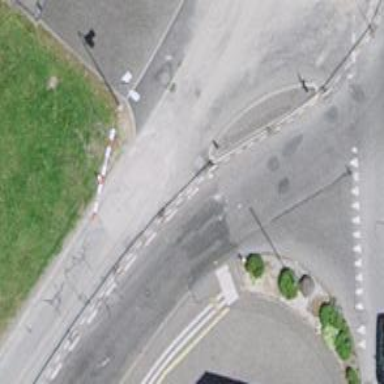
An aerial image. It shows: Zebra crossing with uncontrolled intersection and pedestrian island.